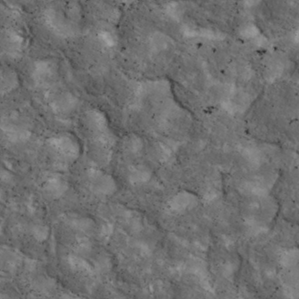
Label: non_frost